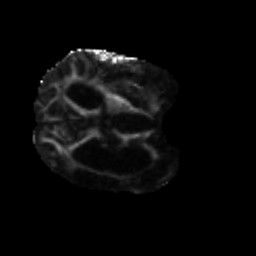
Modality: FA
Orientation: axial
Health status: ill
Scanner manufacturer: siemens
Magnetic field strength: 3 T
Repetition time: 6.8 s
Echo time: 0.097 s